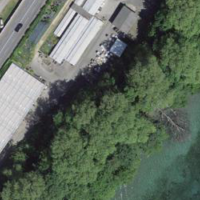
EUNIS habitat code: 55
Species observed at this site:
Neottia ovata
Ajuga reptans
Impatiens parviflora
Halyzia sedecimguttata